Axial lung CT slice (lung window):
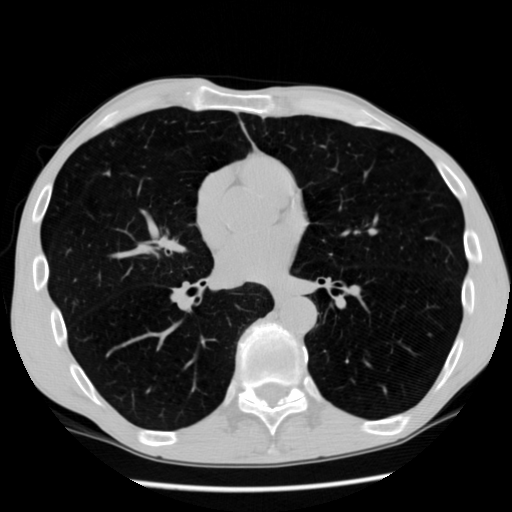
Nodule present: no